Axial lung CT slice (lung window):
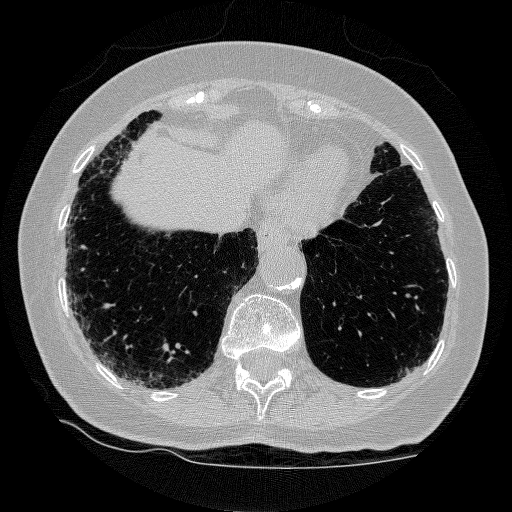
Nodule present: no